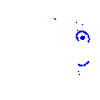
Particle: kaon